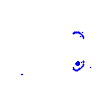
Particle: electron